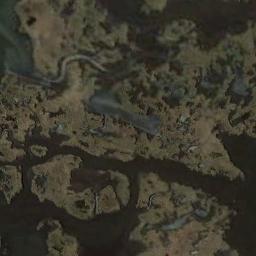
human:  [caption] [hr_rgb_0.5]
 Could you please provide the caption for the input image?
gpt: Brown trivial bare land in the river in a wetland .

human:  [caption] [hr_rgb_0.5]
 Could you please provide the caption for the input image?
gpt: There is a triangle-like lake in the middle of this wetland .

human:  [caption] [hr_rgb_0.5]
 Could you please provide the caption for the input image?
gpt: There are many different shapes of water around the wetlands .

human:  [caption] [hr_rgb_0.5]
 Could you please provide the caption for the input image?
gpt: The wetland consists of bare land and water .

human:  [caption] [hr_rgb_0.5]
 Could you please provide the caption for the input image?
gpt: There are many water areas and some bare land on the wetland .